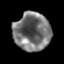
Tissue: prostate
Cell type: Epithelial cells
Senescence score: 0.2855
Nuclear area (px): 1367
Mean DAPI intensity: 116.249